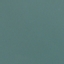
Label: SeaLake